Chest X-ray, AP view. Patient: 54 years old, sex F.
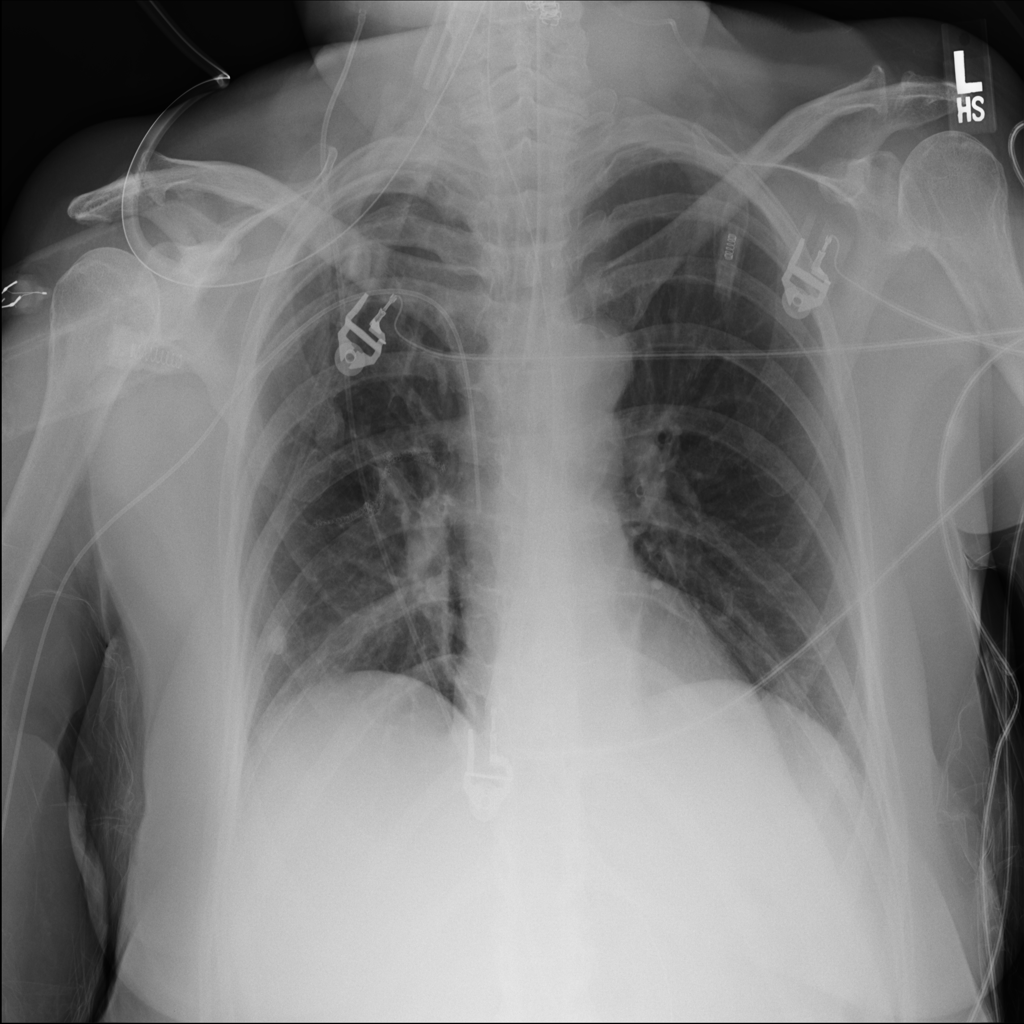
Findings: Pleural_Thickening